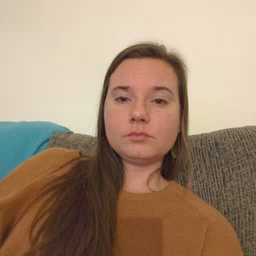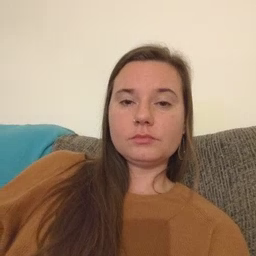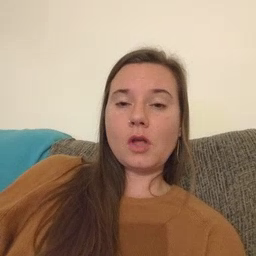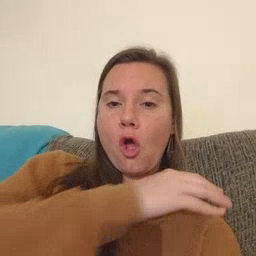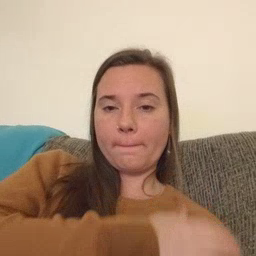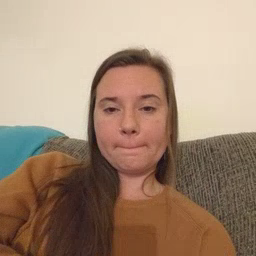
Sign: arm